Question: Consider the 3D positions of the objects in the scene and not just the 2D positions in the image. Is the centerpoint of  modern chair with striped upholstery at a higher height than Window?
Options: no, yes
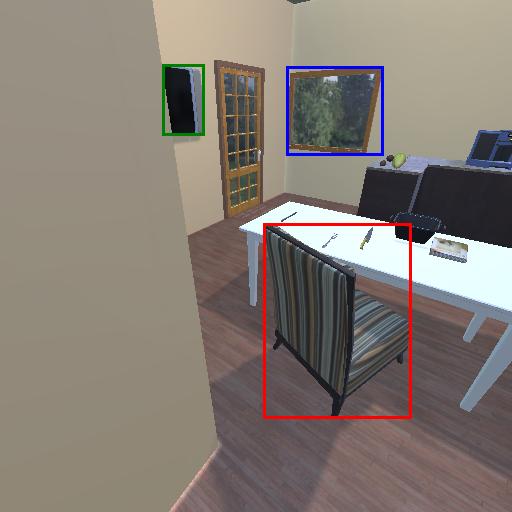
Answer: no